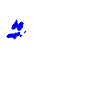
Particle: proton